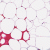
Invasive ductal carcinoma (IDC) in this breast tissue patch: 0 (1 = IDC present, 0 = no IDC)